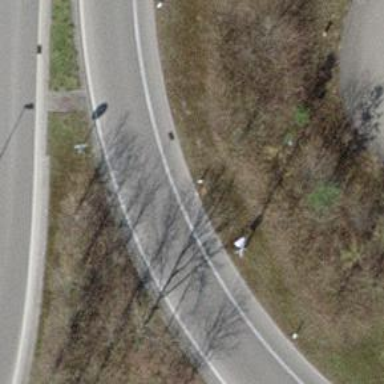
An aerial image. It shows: Asphalt motorway link.